Question: Which function is invoked when the save button(marked red in the attached screenshot) is clicked in OpenERP6.1?
Thanks in advance!!!
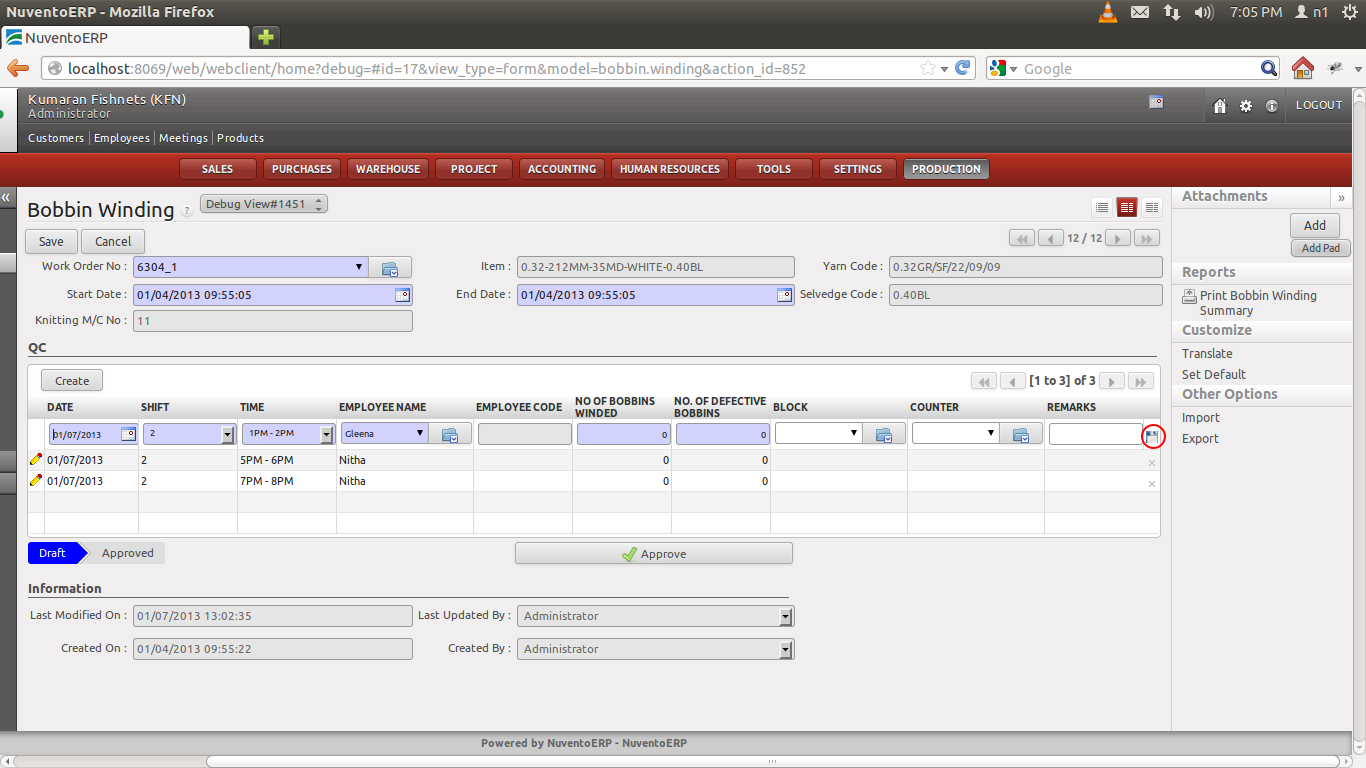
Answer: To elaborate a bit on DReispt's answer, your screenshot seems to highlight the save button of an editable <URL>.
In this sense, the save button highlighted on your screenshot does directly call any method on the server, it simply saves the changes in a local cache in your browser. The call to 'create' (if this is a new record) or 'write' (if the record is being updated) will only be done when you click on the main button of the parent record form afterwards.
At this point, the value of the line will be passed in the map of values provided to <URL> for more information about setting the value for One2Many fields.
BTW, investigating RPC calls is quite trivial in OpenERP:
- 'openerp-server''--log-level=debug_rpc_answer'- <URL>
Note: the above is not specific to OpenERP 6.1, it works just the same in 7.0 (though 6.0 and earlier versions of the web client had different behaviors for one2many fields)